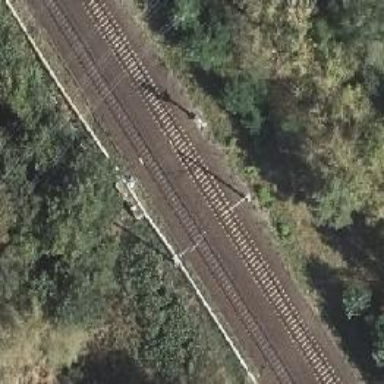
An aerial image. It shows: Railway signal.